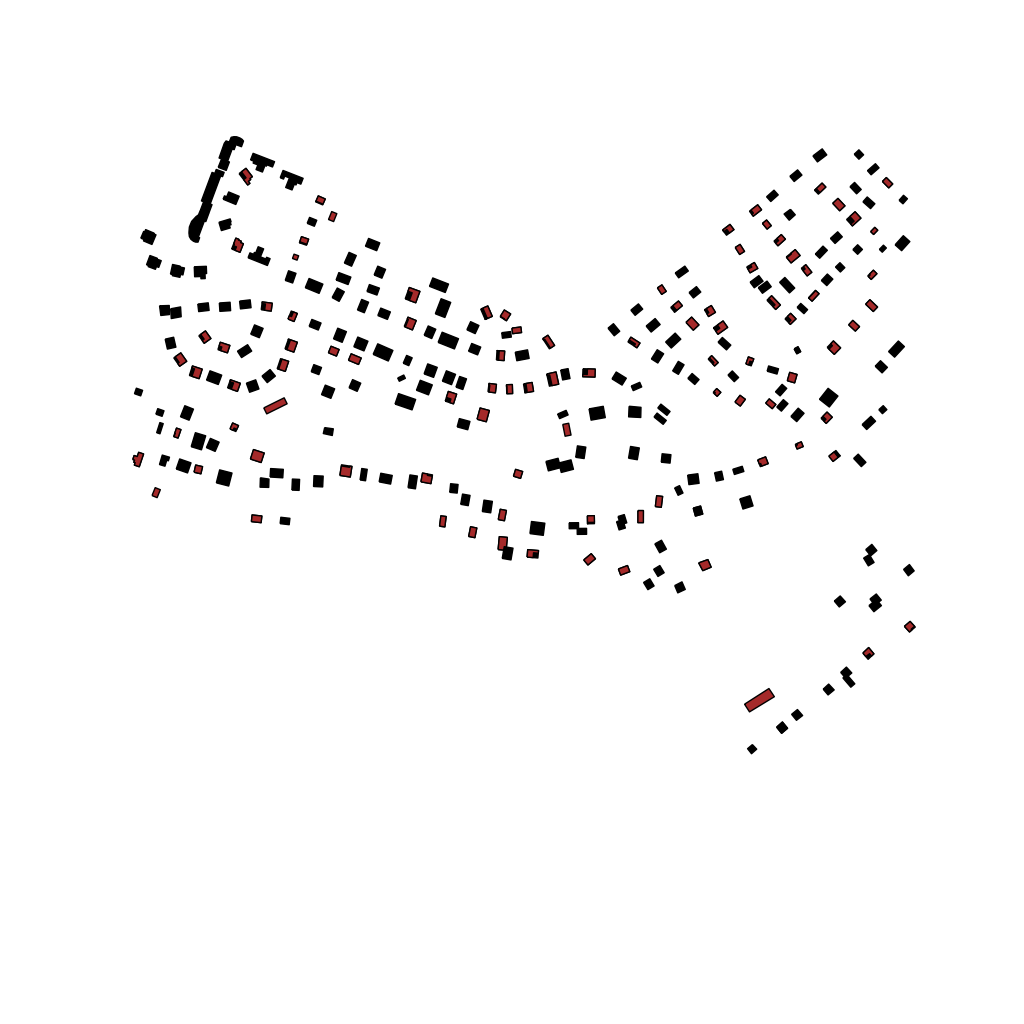
Tags: overhead vector_map, industrial, recreation, residential, individual_rise, density_1, Building, Facility, 1.0 km²